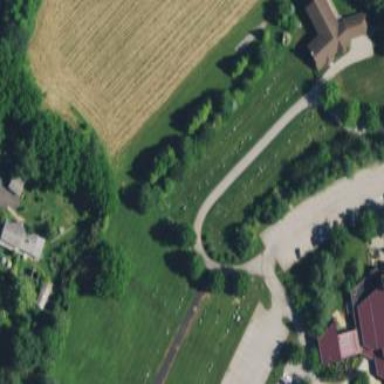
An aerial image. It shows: Cemetery.